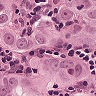
Metastatic tissue present: yes